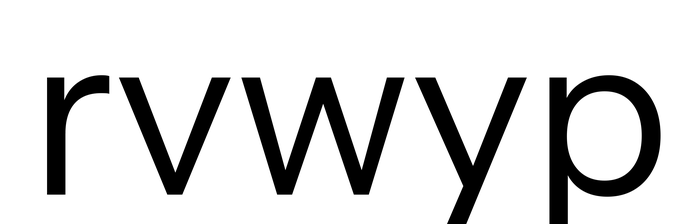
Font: InstrumentSans_Regular